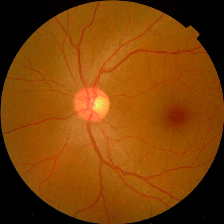
Diabetic retinopathy grade: No DR